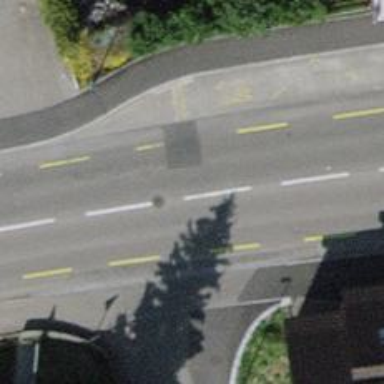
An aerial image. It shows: Public transport stop position.